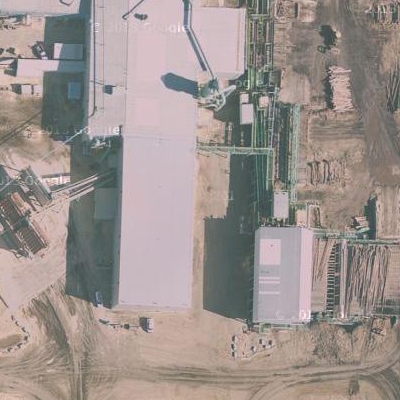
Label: Industry